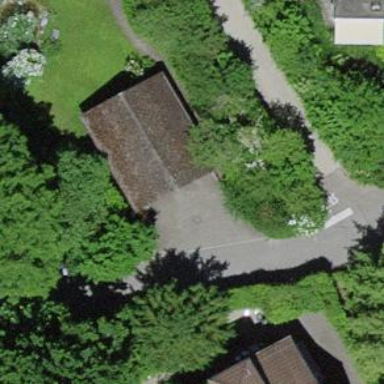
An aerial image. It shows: Garage building.